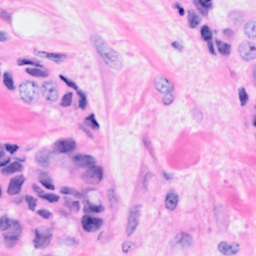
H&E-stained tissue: Breast